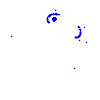
Particle: electron